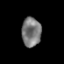
Tissue: prostate
Cell type: T cells
Senescence score: 0.3214
Nuclear area (px): 551
Mean DAPI intensity: 121.951